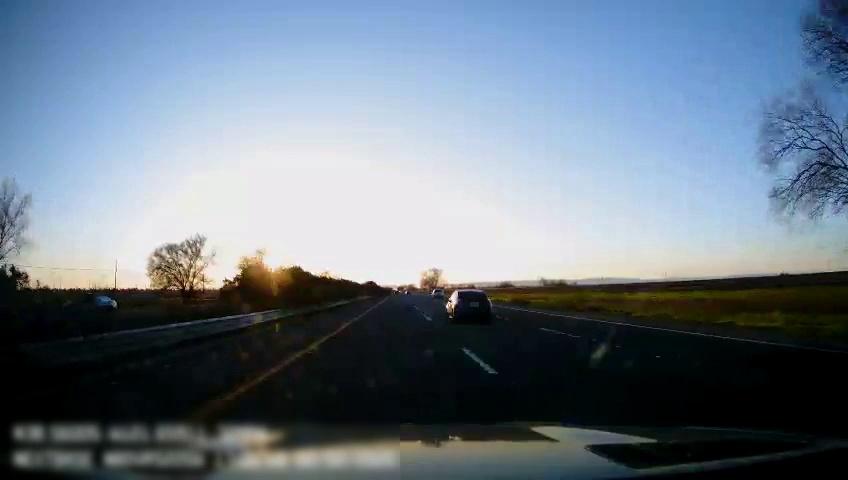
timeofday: Day
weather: Sunny
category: Drivable Space
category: Vehicles | Car
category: Vehicles | SUV
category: Vehicles | Car
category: Lanes | Alternate Lane
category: Lanes | Current Lane
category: Lanes | Current Lane
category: Lanes | Alternate Lane